Aerial crown-view tile of a tropical tree (Barro Colorado Island, Panama), acquired 20250512:
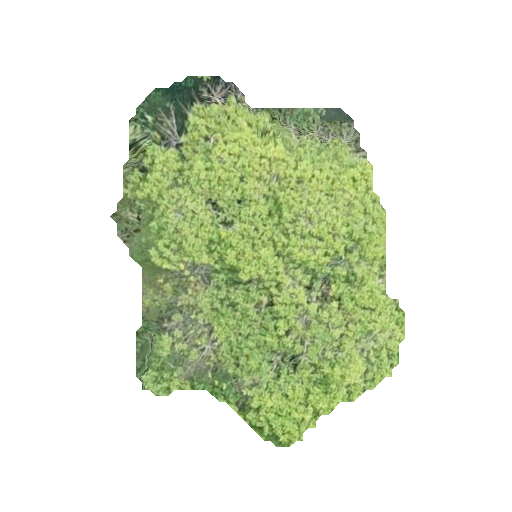
Species: Astronium graveolens
GBIF accepted scientific name: Astronium graveolens
Crown area: 112.53 m²